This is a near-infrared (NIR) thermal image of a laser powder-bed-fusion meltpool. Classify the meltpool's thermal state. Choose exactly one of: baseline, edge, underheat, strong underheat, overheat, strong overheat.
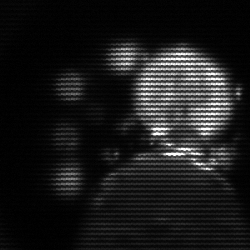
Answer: baseline